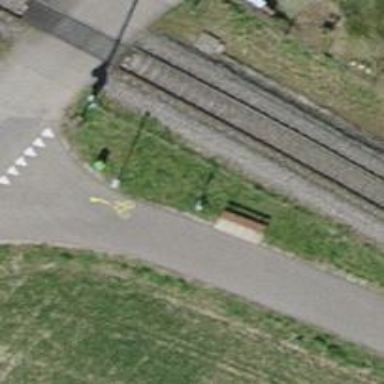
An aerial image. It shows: Brown bench in the vicinity.